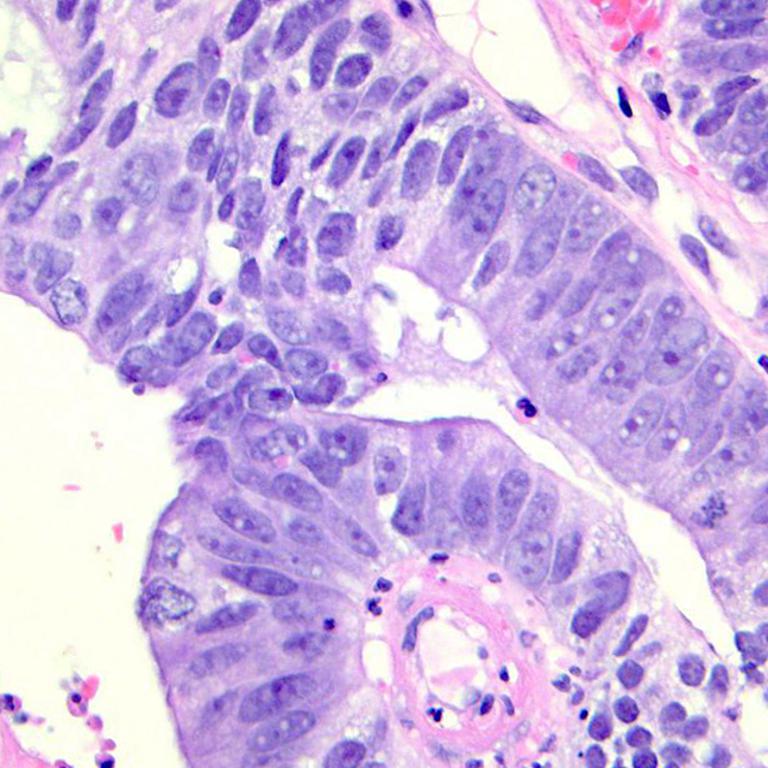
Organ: colon
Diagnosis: adenocarcinomas